Question: This is my design
'''
<asp:UpdatePanel ID="UpdatePanel1" runat="server">
<ContentTemplate>
<asp:GridView ID="GridView1" runat="server" AutoGenerateColumns="False" Font-Names="Arial"
Font-Size="11pt" BackColor="White" BorderColor="#DEDFDE" BorderStyle="None" BorderWidth="1px"
CellPadding="4" OnRowCommand="GridView1_RowCommand">
<Columns>
<asp:TemplateField>
<HeaderTemplate>
<asp:CheckBox ID="CheckAll" onclick="return check_uncheck (this );" runat="server" />
</HeaderTemplate>
<ItemTemplate>
<asp:Label ID="ID" Visible="false" Text='<%# DataBinder.Eval (Container.DataItem, "Id") %>'
runat="server" />
<asp:CheckBox ID="deleteRec" onclick="return check_uncheck (this );" runat="server" />
</ItemTemplate>
</asp:TemplateField>
<asp:TemplateField HeaderText="Id" SortExpression="Id">
<EditItemTemplate>
<asp:Label ID="Label1" runat="server" Text='<%# Eval("Id") %>'></asp:Label>
</EditItemTemplate>
<ItemTemplate>
<asp:Label ID="Label1" runat="server" Text='<%# Bind("Id") %>'></asp:Label>
</ItemTemplate>
</asp:TemplateField>
<asp:TemplateField HeaderText="FileName" SortExpression="FileName">
<EditItemTemplate>
<asp:Label ID="LblFileName" runat="server" Text='<%# Eval("FileName") %>'></asp:Label>
</EditItemTemplate>
<ItemTemplate>
<asp:Label ID="LblFileName1" runat="server" Text='<%# Bind("FileName") %>'></asp:Label>
<asp:ImageButton ID="img" runat="Server" CommandName="Image" ImageUrl="~/Images/pen.png" />
</ItemTemplate>
</asp:TemplateField>
</Columns>
<AlternatingRowStyle BackColor="White" />
<RowStyle BackColor="#F7F7DE" />
<FooterStyle BackColor="#CCCC99" />
<PagerStyle BackColor="#F7F7DE" ForeColor="Black" HorizontalAlign="Right" />
<SelectedRowStyle BackColor="#CE5D5A" Font-Bold="True" ForeColor="White" />
<HeaderStyle BackColor="#6B696B" Font-Bold="True" ForeColor="White" />
</asp:GridView>
<asp:Panel ID="pnlAddEdit" runat="server" CssClass="modalPopup" Style="display: none"
Width="1000px">
<asp:Label Font-Bold="true" ID="Label4" runat="server" Text="File Data"></asp:Label>
<br />
<table align="center" width="1000px">
<tr>
<td>
<asp:Label ID="Label1" runat="server" Text="RecordTypeCode"></asp:Label>
</td>
<td>
<asp:Label ID="lblRec" runat="server" Text="Content"></asp:Label>
</td>
</tr>
<tr>
<td>
<asp:Label ID="lblFileHeader" runat="server" Text="FileHeader"></asp:Label>
</td>
<td>
<asp:Label ID="txtCustomerID" Width="500px" MaxLength="5" runat="server"></asp:Label>
</td>
</tr>
<tr>
<td>
<asp:Label ID="lblBatchHeader" runat="server" Text="BatchHeader"></asp:Label>
</td>
<td>
<asp:Label ID="txtBatch" runat="server"></asp:Label>
</td>
</tr>
<tr>
<td>
<asp:Label ID="Label2" runat="server" Text="EntryDetail"></asp:Label>
</td>
<td>
<asp:Label ID="txtEntry" runat="server"></asp:Label>
</td>
</tr>
<tr>
<td>
<asp:Button ID="btnSave" runat="server" Text="Save" />
</td>
<td>
<asp:Button ID="btnCancel" runat="server" Text="Cancel" OnClientClick="return Hidepopup()" />
</td>
</tr>
</table>
</asp:Panel>
<asp:LinkButton ID="lnkFake" runat="server"></asp:LinkButton>
<cc1:ModalPopupExtender ID="popup" runat="server" DropShadow="false" PopupControlID="pnlAddEdit"
TargetControlID="lnkFake" BackgroundCssClass="modalBackground">
</cc1:ModalPopupExtender>
</ContentTemplate>
<Triggers>
<asp:AsyncPostBackTrigger ControlID="GridView1" />
<asp:AsyncPostBackTrigger ControlID="btnSave" />
</Triggers>
</asp:UpdatePanel>
'''
I have taken some text boxes inside a panel when a pop-up opens but instead of that i need a gridview to be there as i have to display the content of a large file
This is my data
'''
101 1111<PHONE>1104200936A094101CapitalOne MudiamInc
5220MudiamInc A510488567CCDITServices000000110422 1111100020000001
622968765348545646565 00004000001007 rajeshk 1111100020000001
62297877654775676546546 00002888891007 rajeshk 1111100020000002
82200000020194754188000000000000000000688889A510488567 111100020000001
5220MudiamInc A510488567CCDITServices000000110422 1111100020000002
62212345678034354465677 00000864451005 swethau 1111100020000003
62212345678087664534543 00000559841011 swathiK 1111100020000004
62212345678097867546435 00000579351012 lavanyaK 1111100020000005
6221234567806754654435435 00000846761013 AnithaN 1111100020000006
82200000040049382712000000000000000000285040A510488567 111100020000002
9000002000001000000060244136900000000000000000071739300
'''
This i have to show sequentially in an order as
'''
RecordTyecode Content
FileHeader Starting line to be here
BatchHeader Line that come's with 5(First come line)
EntryDetail Number of 6 line has to be added on by one
BatchControl line that starts with 8 has to be here
'''
Again if i have line starts with '5' after '8' that has to be appended like above sequence
Can any give me an idea to add this dynamically a little tricky to understand ask if any information required
This was done in 'winforms' exact i need in web too

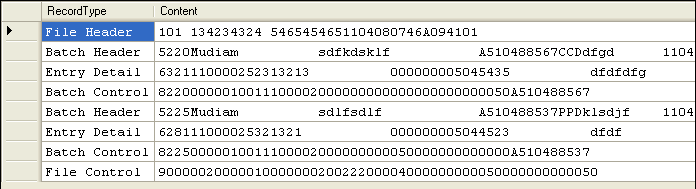
Answer: Just in a simple way i get this answer
Declared a hash table
'''
static Hashtable rectype = new Hashtable();
'''
In page load i add the following
'''
if (rectype != null)
{
rectype.Add("1", "File Header");
rectype.Add("5", "Batch Header");
rectype.Add("6", "Entry Detail");
rectype.Add("7", "Addenda Record");
rectype.Add("8", "Batch Control");
rectype.Add("9", "File Control");
}
'''
Here is my code when user clicks on Image button
'''
protected void GridView1_RowCommand(object sender, GridViewCommandEventArgs e)
{
int id = 0;
string strLine = string.Empty;
string[] lines = null;
if (e.CommandName == "Image")
{
GridViewRow row = (GridViewRow)((Control)e.CommandSource).Parent.Parent;
Label l = (Label)GridView1.Rows[row.RowIndex].Cells[1].FindControl("Label1");
id = Convert.ToInt16(l.Text);
string selectSQL = "Select File_Data from tblachmaster WHERE Id IN (" + id + ")";
MySqlCommand cmd1 = new MySqlCommand(selectSQL);
cmd1.Parameters.Add("@_id", SqlDbType.Int).Value = id;
DataTable dt1 = GetData1(cmd1);
if (dt1 != null)
{
for (int i = 0; i < dt1.Rows.Count; i++)
{
Byte[] bytes = (Byte[])dt1.Rows[i]["File_Data"];
string text = Encoding.UTF8.GetString(bytes);
lines = Regex.Split(text, "
");
strLine = convertArrayToString(lines);
}
}
DataTable table = new DataTable();
table.Columns.Add("RecordTypeCode", typeof(string));
table.Columns.Add("Content", typeof(string));
foreach (string strcontent in lines)
{
if (strcontent != string.Empty)
table.Rows.Add(rectype[(strcontent.Substring(0, 1))], strcontent);
}
dynamicGridView.DataSource = table;
dynamicGridView.DataBind();
popup.Show();
}
}
'''
This works well for me and here is my output after clicking on Image button